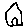
Label: house